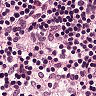
Metastatic tissue present: no